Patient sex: F
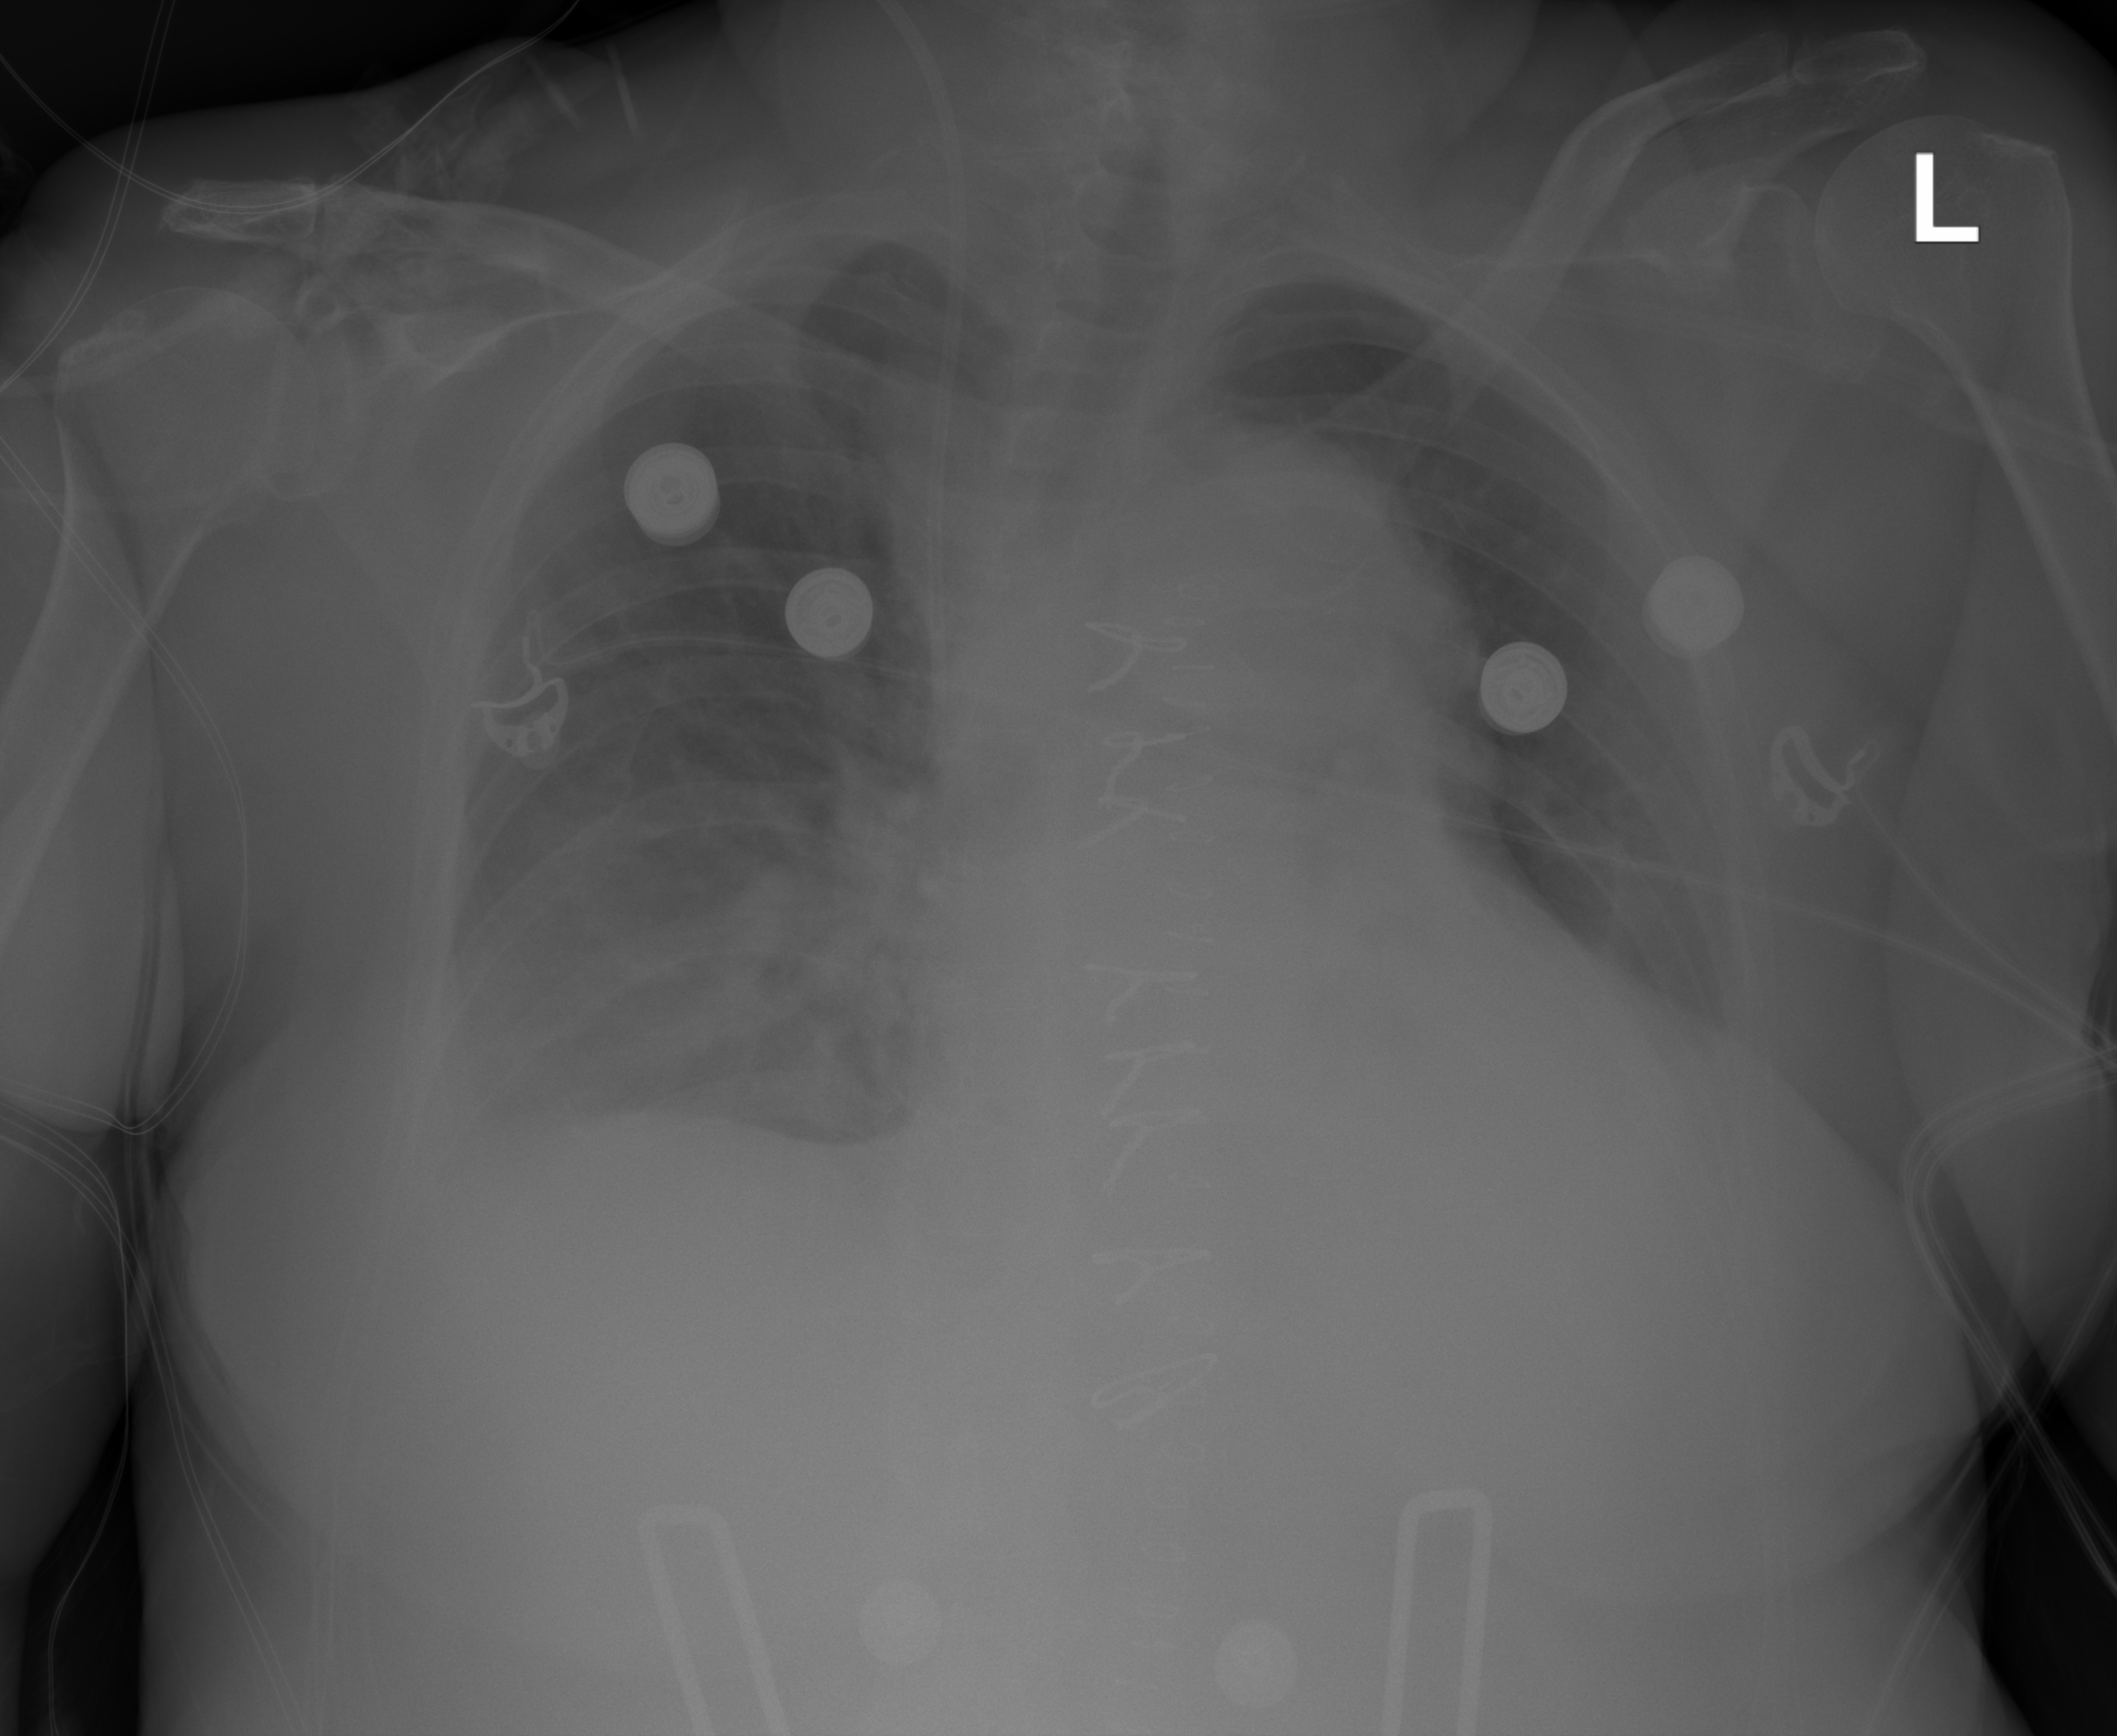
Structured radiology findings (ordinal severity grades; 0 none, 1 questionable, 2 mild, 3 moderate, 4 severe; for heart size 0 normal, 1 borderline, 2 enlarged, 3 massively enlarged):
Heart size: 2
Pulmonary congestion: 0
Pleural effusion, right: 2
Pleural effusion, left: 2
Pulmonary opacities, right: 0
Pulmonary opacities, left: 0
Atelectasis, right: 2
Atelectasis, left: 2